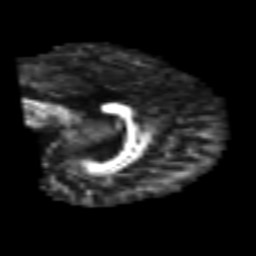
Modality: FA
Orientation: sagittal
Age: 25
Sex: male
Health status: healthy